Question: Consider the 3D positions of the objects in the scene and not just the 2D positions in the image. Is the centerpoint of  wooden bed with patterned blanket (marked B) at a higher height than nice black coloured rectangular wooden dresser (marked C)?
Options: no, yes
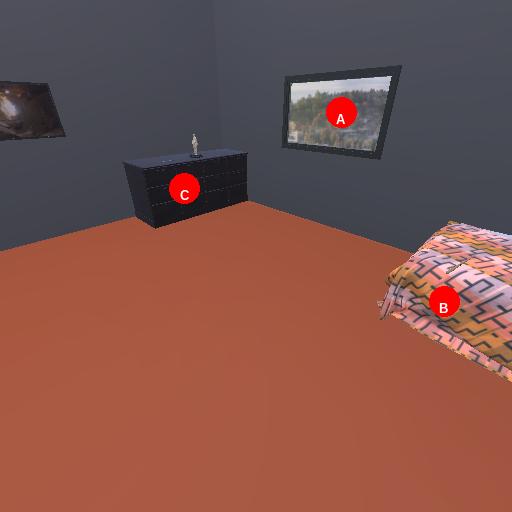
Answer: no